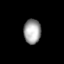
Tissue: lung
Cell type: Fibroblasts
Senescence score: 0.5414
Nuclear area (px): 416
Mean DAPI intensity: 161.534